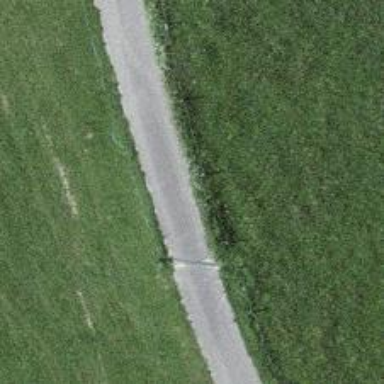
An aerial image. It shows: Unclassified paved road.